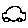
Label: car